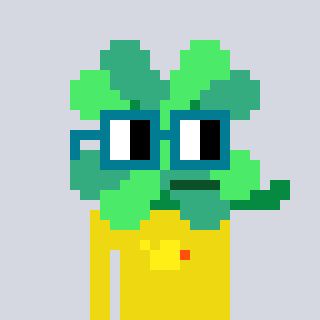
a pixel art character with square dark green glasses, a clover-shaped head and a yellow-colored body on a cool background